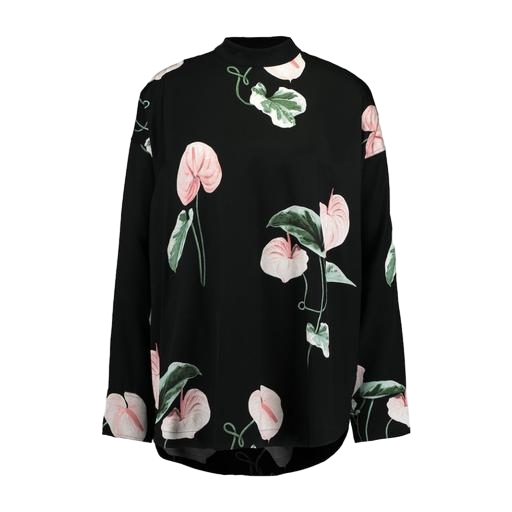
black signature floral-print shirt, black boyfriend-fit printed shirt, black floral-print top, white background